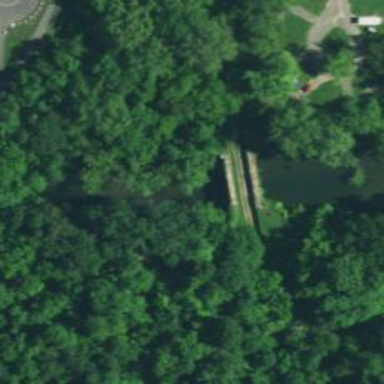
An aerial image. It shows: Path on aqueduct bridge overlooking derelict canal.